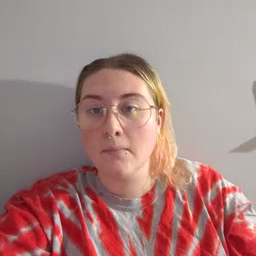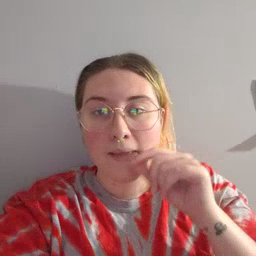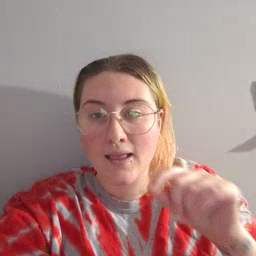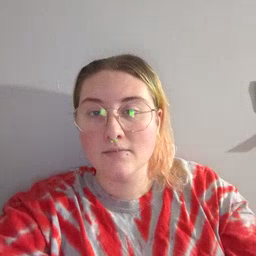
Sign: pen